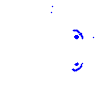
Particle: pion